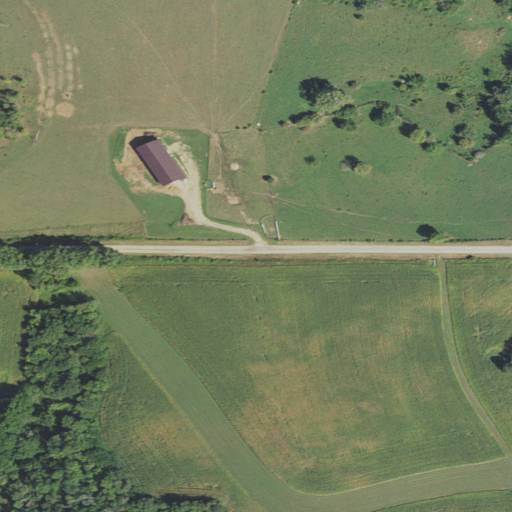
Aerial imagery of ridge(s) in Wisconsin named Gays Mills Ridge containing pasture, deciduous forest, cultivated crops, open development, low intensity development, and shrub